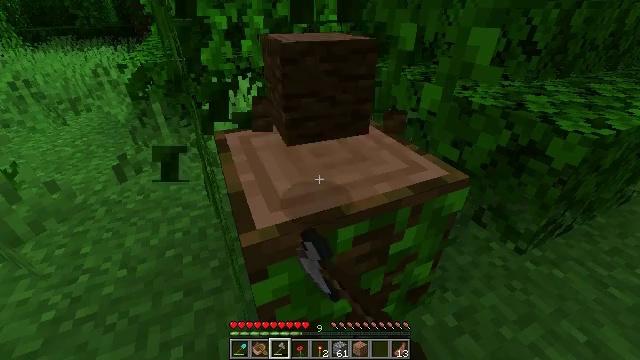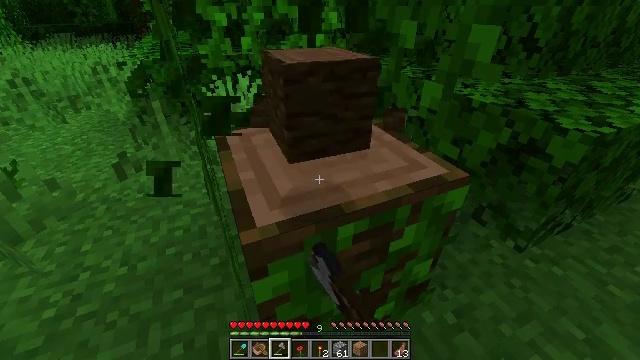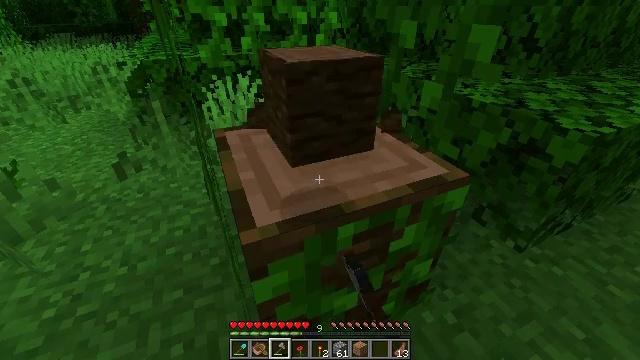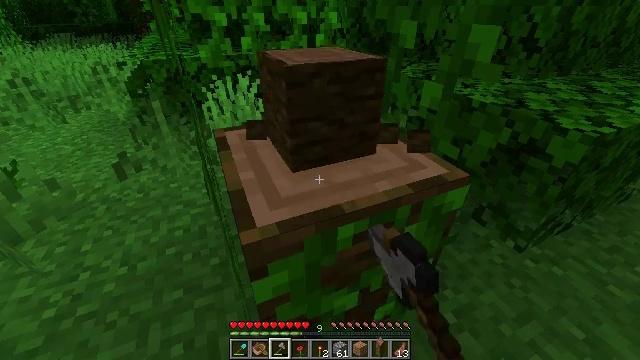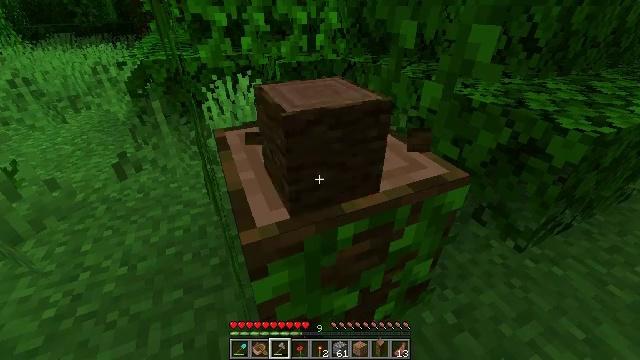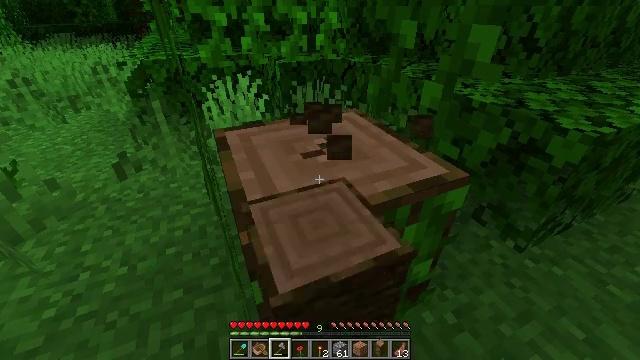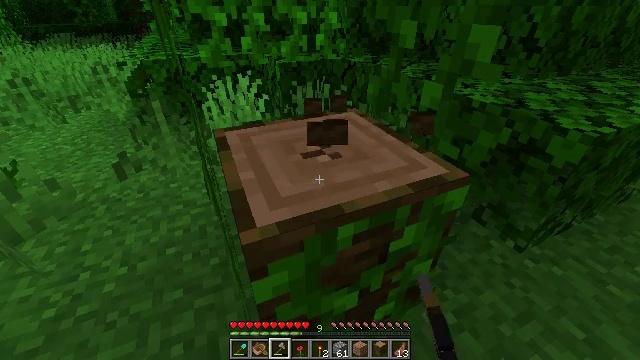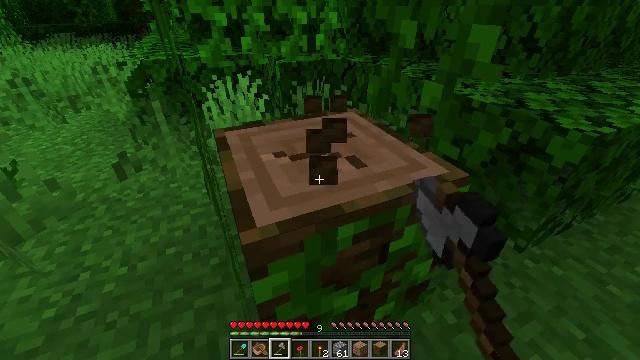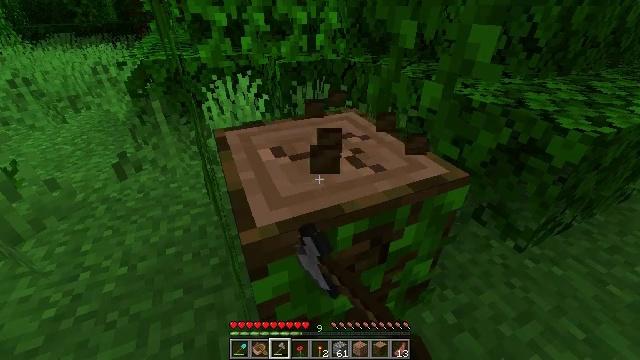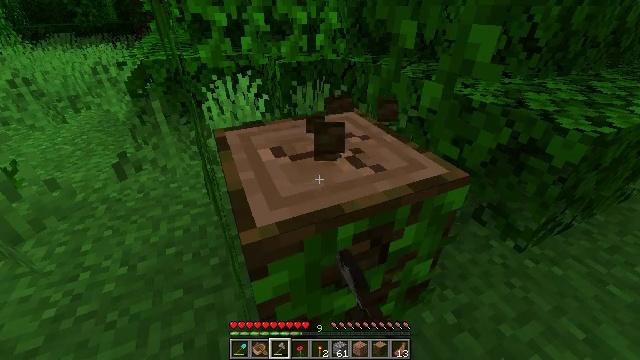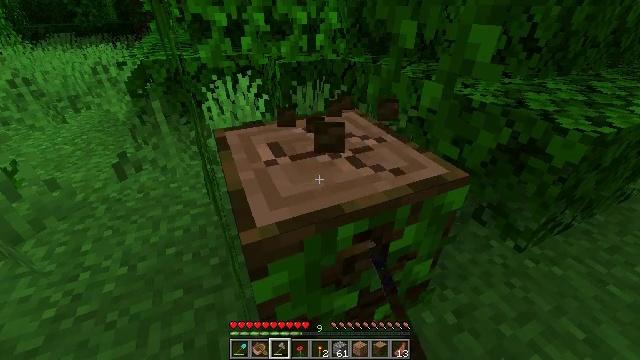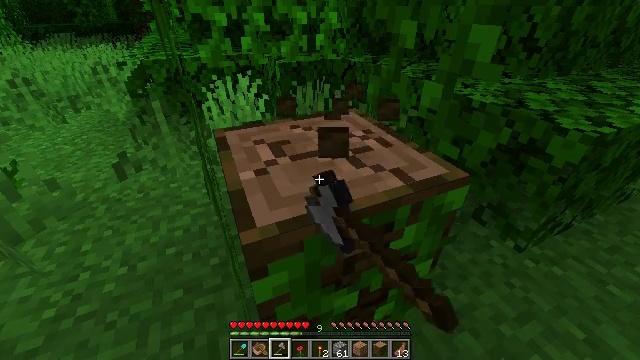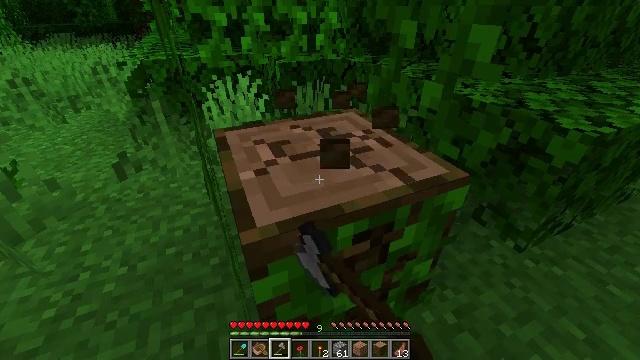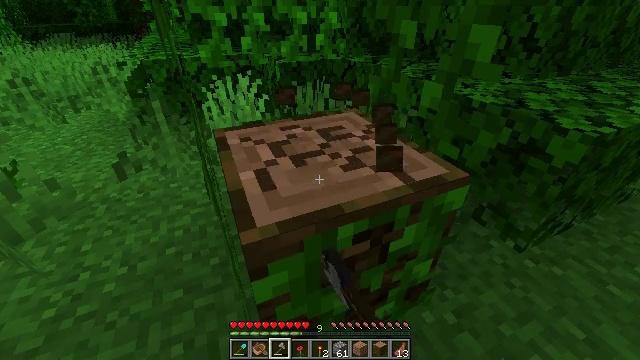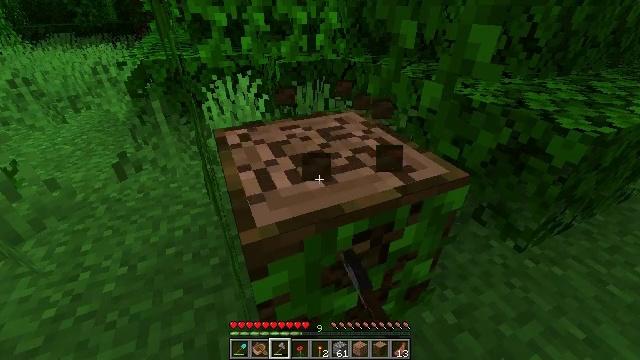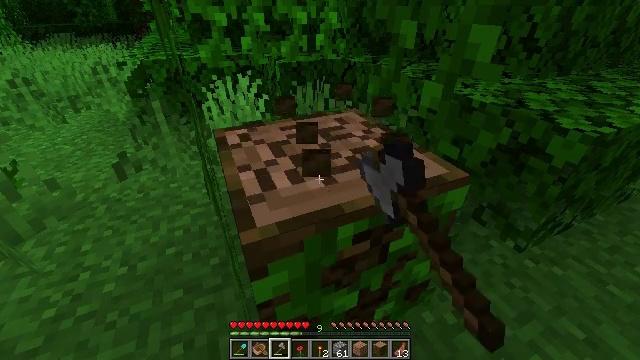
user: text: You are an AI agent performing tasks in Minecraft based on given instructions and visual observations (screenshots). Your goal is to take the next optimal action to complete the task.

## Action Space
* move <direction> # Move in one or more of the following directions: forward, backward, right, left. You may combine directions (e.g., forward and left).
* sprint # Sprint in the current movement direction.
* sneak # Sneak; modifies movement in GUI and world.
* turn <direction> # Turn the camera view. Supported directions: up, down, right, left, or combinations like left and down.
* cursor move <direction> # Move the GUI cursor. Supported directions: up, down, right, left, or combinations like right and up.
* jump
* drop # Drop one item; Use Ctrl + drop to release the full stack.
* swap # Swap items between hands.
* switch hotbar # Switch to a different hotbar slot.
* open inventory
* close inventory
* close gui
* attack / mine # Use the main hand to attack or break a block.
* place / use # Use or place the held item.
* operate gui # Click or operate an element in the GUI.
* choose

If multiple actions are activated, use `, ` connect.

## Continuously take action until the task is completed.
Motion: motion action
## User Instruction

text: Collect the jungle log for building.
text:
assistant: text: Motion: attack / mine
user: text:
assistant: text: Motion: attack / mine
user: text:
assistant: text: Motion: attack / mine
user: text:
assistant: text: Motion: attack / mine
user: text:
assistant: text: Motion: attack / mine
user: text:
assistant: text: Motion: attack / mine
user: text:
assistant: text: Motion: attack / mine
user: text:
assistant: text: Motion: attack / mine
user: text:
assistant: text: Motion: attack / mine
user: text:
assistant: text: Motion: attack / mine
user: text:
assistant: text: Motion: attack / mine
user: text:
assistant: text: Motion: attack / mine
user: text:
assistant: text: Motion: attack / mine
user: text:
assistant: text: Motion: attack / mine
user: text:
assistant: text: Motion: attack / mine
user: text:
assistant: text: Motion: attack / mine
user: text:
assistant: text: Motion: attack / mine
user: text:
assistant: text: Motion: attack / mine
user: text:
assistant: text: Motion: attack / mine
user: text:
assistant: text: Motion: attack / mine
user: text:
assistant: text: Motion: attack / mine
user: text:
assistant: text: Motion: attack / mine
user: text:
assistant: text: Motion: attack / mine
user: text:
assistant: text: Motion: attack / mine
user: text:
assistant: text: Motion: attack / mine
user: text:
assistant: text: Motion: attack / mine
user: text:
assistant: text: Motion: attack / mine
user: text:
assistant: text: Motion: attack / mine
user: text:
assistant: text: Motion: no_op
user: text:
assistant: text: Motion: no_op